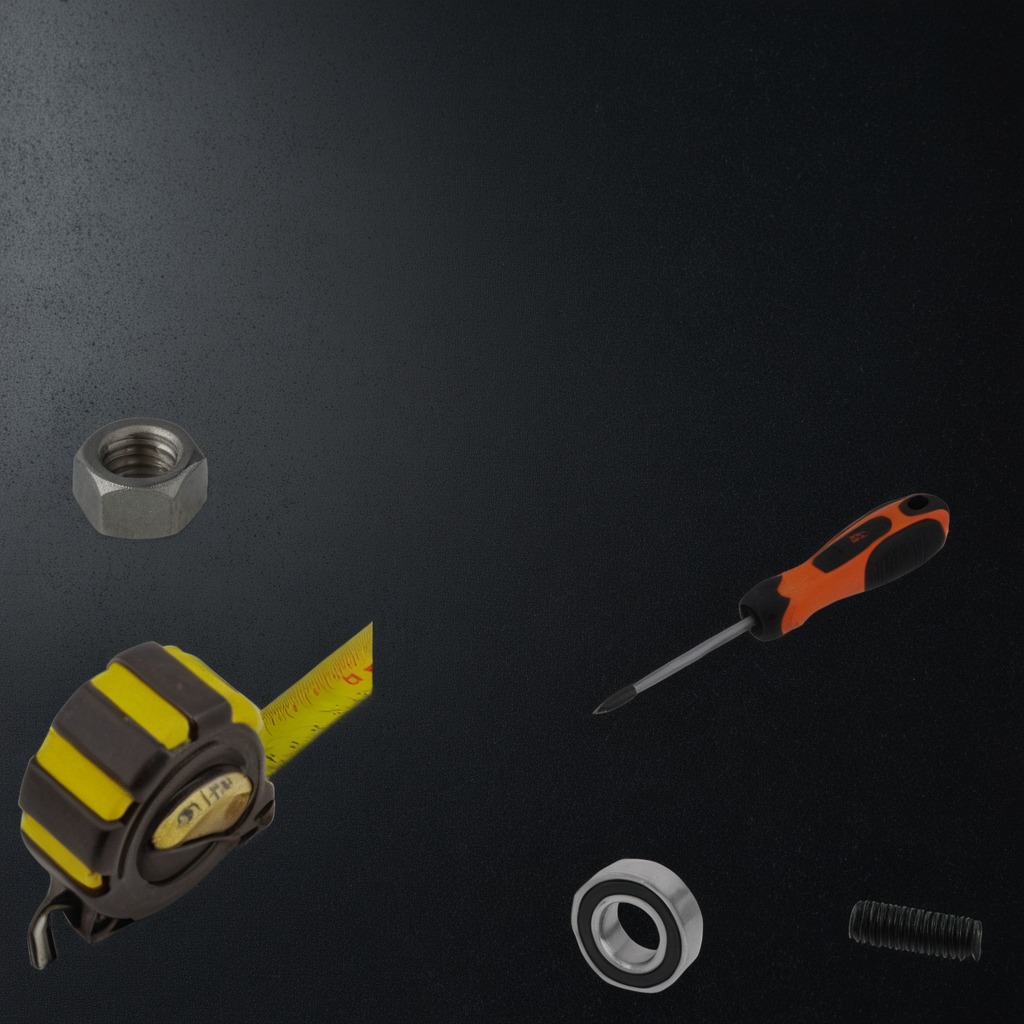
A ball bearing, a measuring tape, a coiled metal spring, a screwdriver, and a metal nut are lying on a clean granite tabletop covered with a black rubber mat inside a workshop at night dim ambient light soft shadows worn but beneath the mat